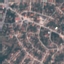
Label: Residential